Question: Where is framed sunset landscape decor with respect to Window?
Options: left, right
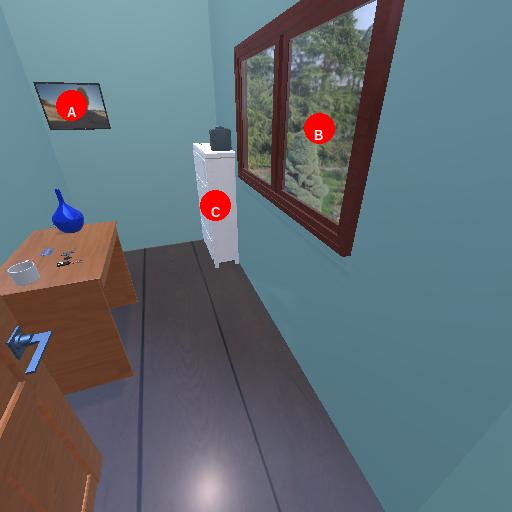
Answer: left